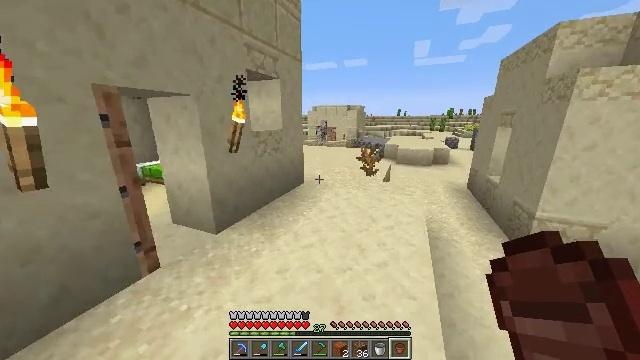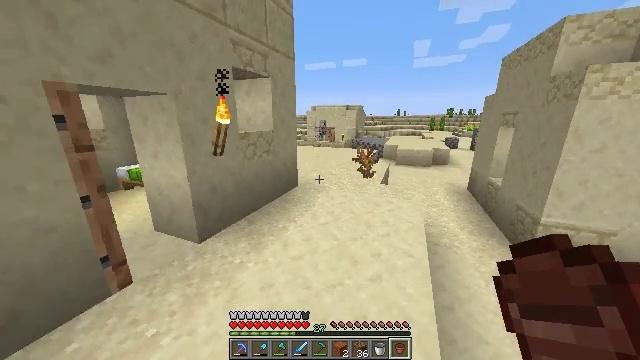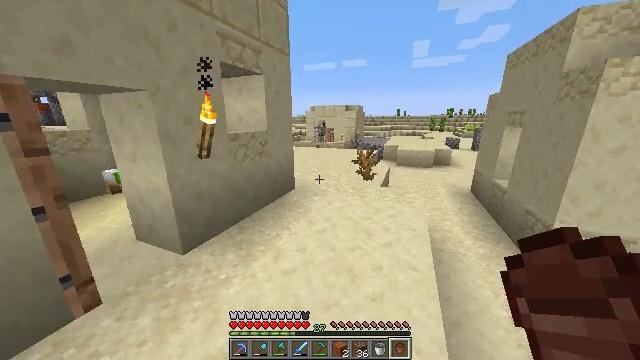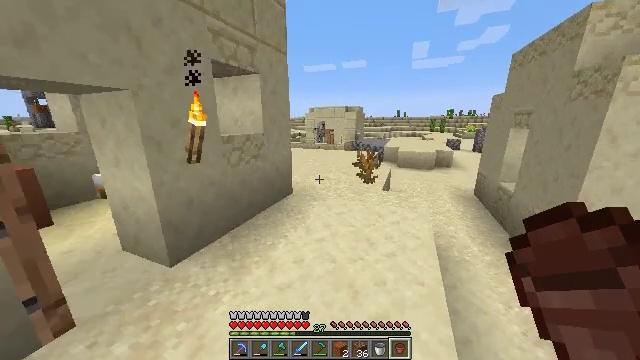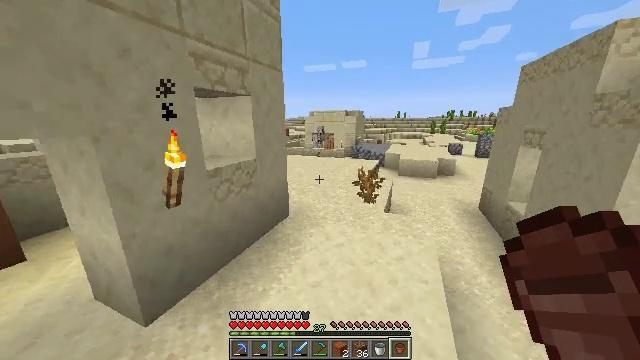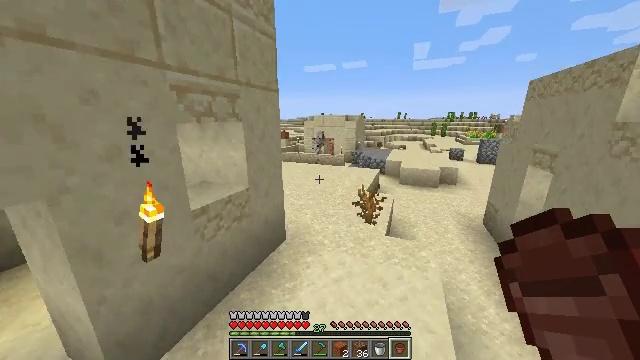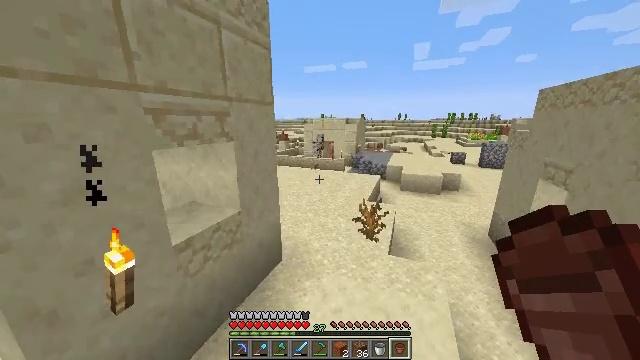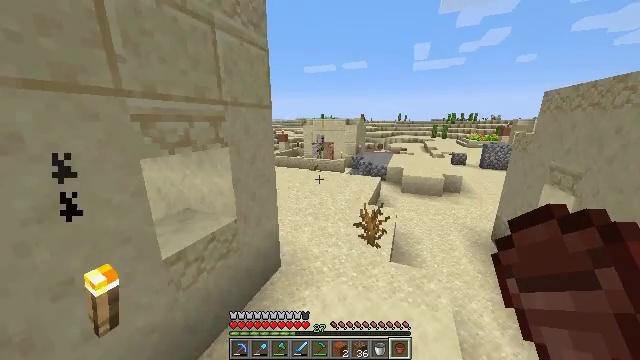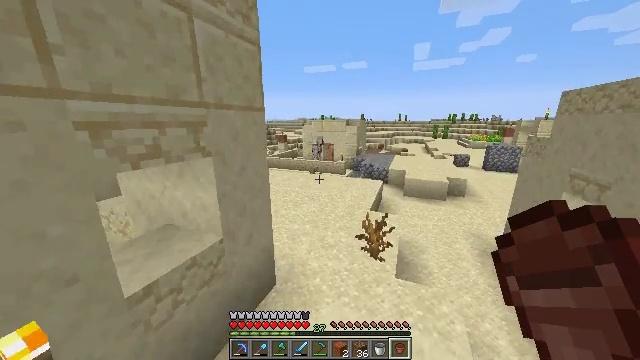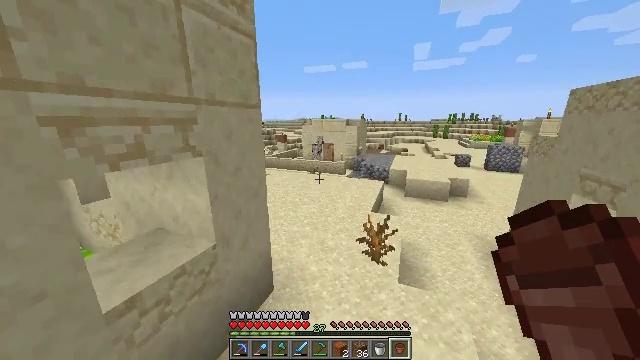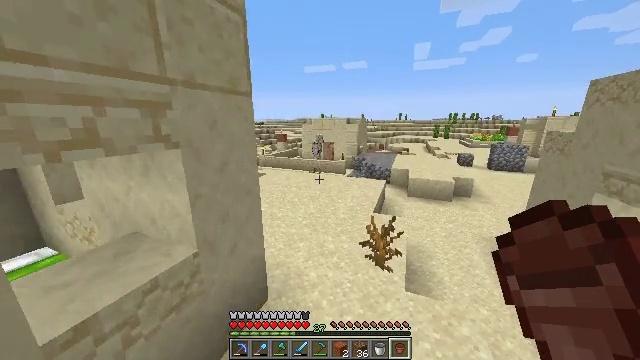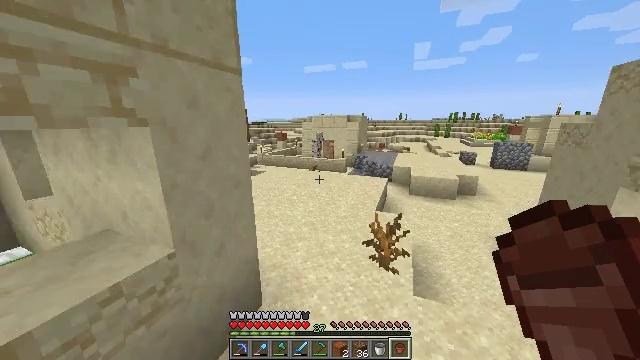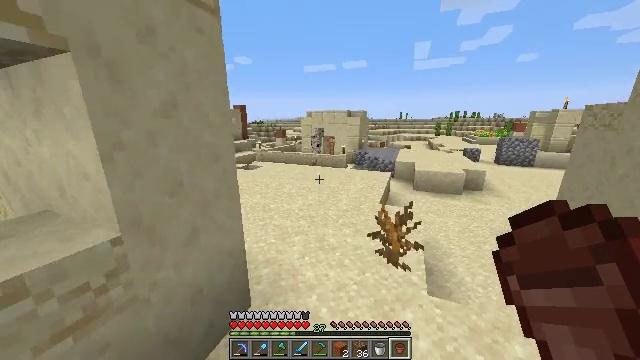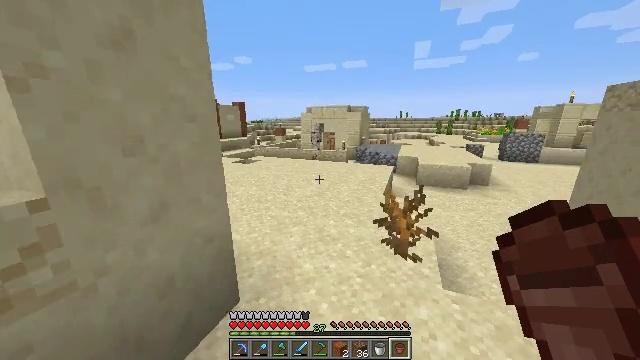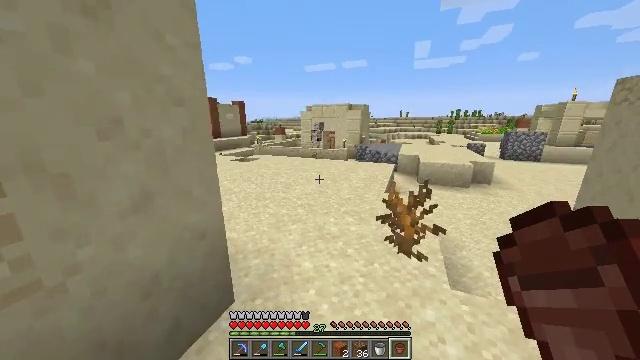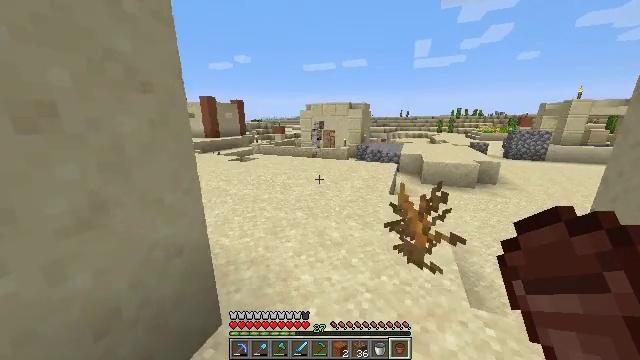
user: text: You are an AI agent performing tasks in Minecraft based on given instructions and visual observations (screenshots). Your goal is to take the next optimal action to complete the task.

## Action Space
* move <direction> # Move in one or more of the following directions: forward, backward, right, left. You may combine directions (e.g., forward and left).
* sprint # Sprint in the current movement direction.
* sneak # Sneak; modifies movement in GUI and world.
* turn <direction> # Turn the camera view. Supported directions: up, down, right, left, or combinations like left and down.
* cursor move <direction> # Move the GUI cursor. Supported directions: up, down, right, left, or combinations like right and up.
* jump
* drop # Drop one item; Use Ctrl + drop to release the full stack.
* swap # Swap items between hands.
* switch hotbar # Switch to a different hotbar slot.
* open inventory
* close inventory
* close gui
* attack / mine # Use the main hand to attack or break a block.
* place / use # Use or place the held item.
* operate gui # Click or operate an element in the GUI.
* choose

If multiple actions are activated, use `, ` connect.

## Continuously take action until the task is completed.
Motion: motion action
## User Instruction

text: Drop a cactus.
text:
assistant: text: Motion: move forward, sprint
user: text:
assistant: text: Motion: move forward, sprint
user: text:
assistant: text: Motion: move forward, sprint, jump
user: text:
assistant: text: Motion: move forward, sprint, jump
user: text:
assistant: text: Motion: move forward, sprint, jump
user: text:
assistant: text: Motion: move forward, sprint, jump
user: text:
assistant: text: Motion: move forward, sprint, jump
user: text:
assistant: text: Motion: move forward, sprint, jump
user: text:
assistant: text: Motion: move forward, sprint, jump
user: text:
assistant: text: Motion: move forward, sprint, jump
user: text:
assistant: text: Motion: move forward, sprint, jump
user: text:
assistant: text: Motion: move forward, sprint, jump
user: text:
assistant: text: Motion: move forward, sprint, jump
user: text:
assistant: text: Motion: move forward, sprint, jump
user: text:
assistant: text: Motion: move forward, sprint, jump
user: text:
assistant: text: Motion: move forward, sprint, jump
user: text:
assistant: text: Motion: move forward, sprint, jump
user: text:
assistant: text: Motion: move forward, sprint, turn left and down, jump
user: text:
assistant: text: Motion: move forward, sprint, turn left and down, jump
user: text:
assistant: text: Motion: move forward, sprint, turn left, jump
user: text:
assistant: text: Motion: move forward, sprint, turn left, jump
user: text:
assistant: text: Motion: move forward, sprint, turn left, jump
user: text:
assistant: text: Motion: move forward, sprint, turn left and down, jump
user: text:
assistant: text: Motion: move forward, sprint, turn left, jump
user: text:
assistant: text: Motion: move forward, sprint, jump
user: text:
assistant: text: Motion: move forward, sprint, jump
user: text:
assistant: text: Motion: move forward, sprint, jump
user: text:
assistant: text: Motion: move forward, sprint, jump
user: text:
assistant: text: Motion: move forward, sprint, jump
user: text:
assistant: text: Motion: move forward, sprint, jump